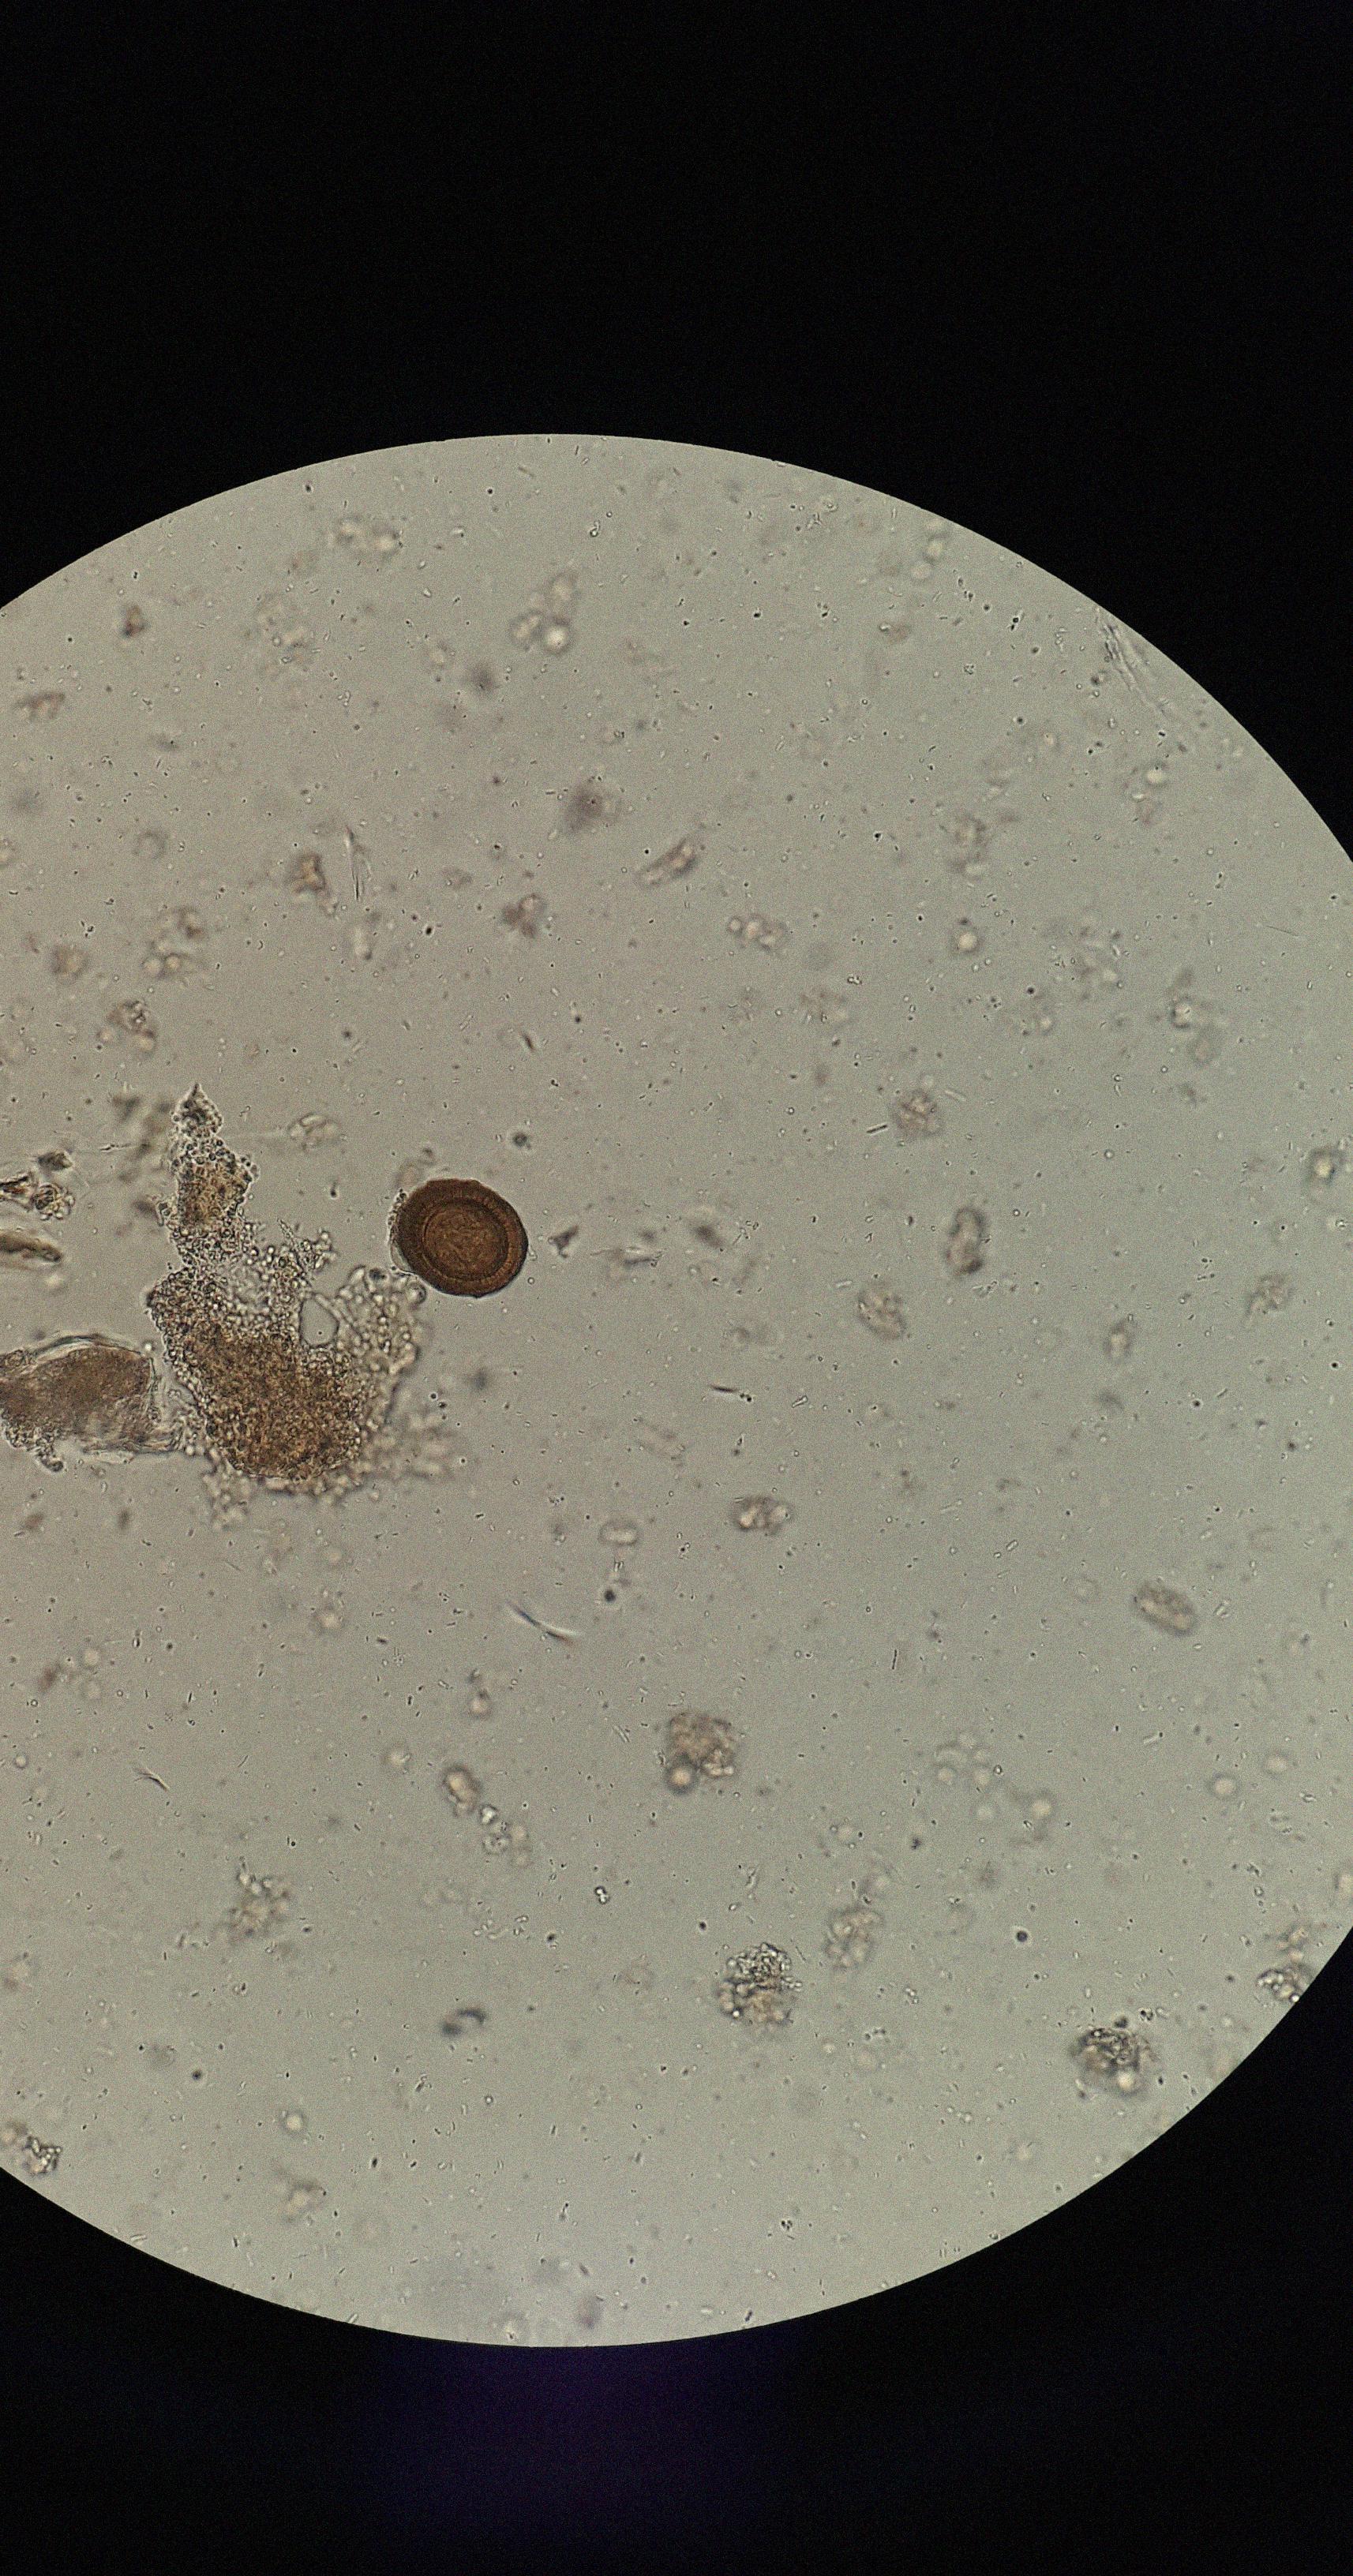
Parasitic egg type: Taenia spp. egg